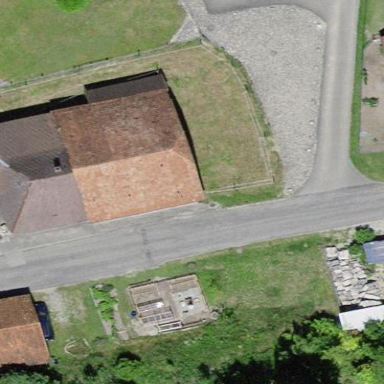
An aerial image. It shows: Farm building.